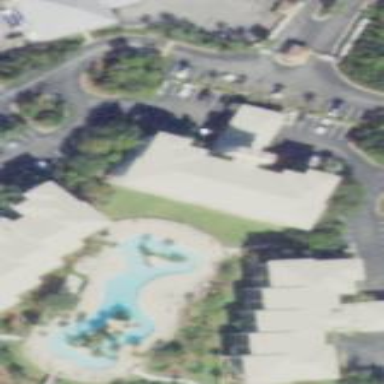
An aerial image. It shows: Apartment building designed for tourism.